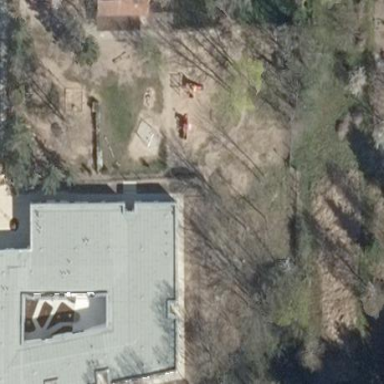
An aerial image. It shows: Kindergarten.